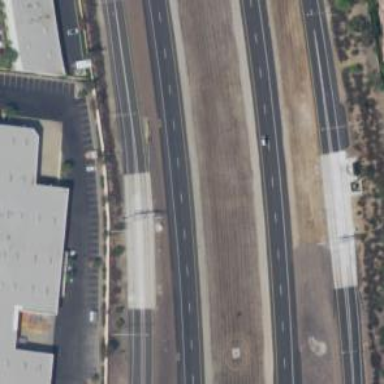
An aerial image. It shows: Toll gantry on the road.